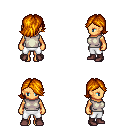
a pixel art fantasy rpg character, female body template, human, tanned skin, white sleeveless shirt, white pants, dark blonde swoop hairstyle, maroon shoes, four views (front, back, left, right), 2x2 character sprite sheet, small pixel art, hard edges, no anti-aliasing